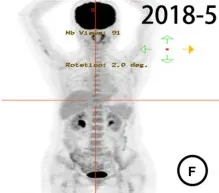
PET-CT (May 2018) scan after 6 cycles of combination treatment with trastuzumab, vinorelbine, and capecitabine. (A-F) All metastases shrank with almost no FDG uptake.
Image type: radiology (pet)